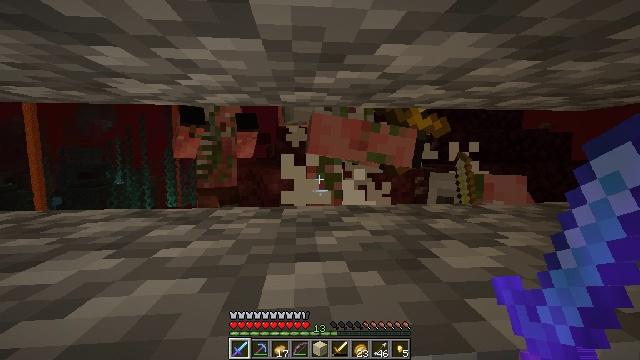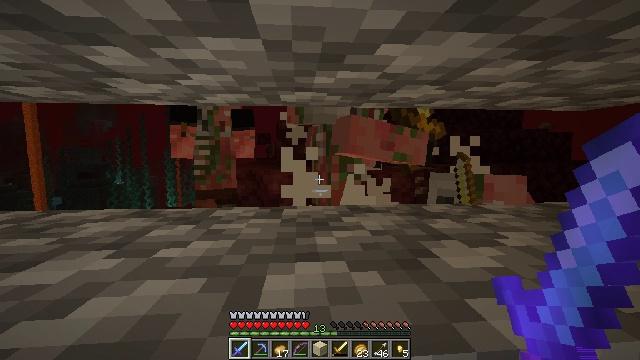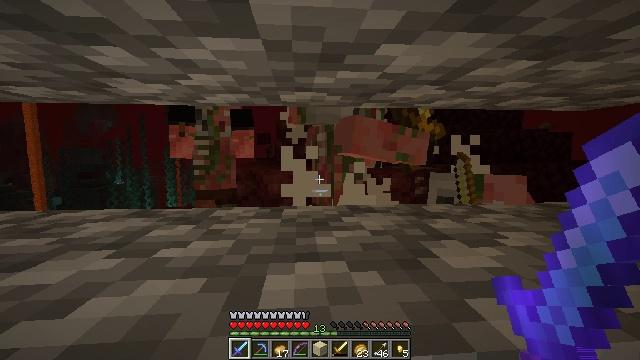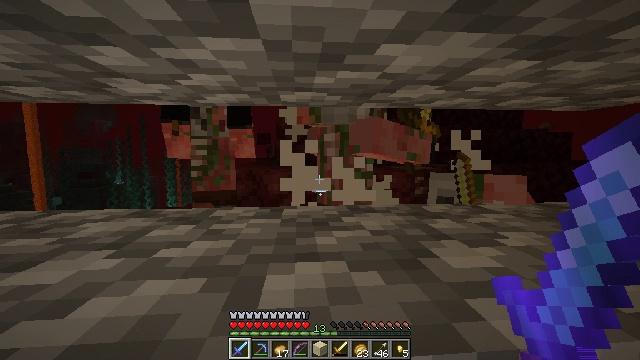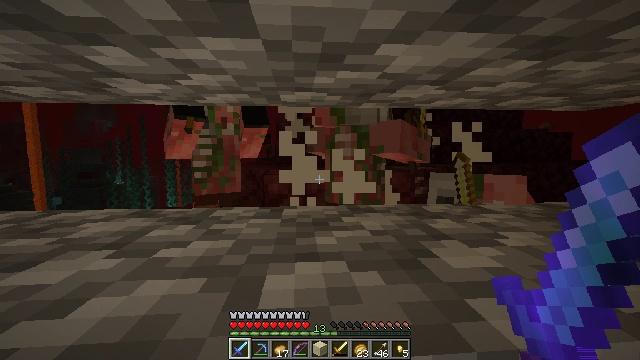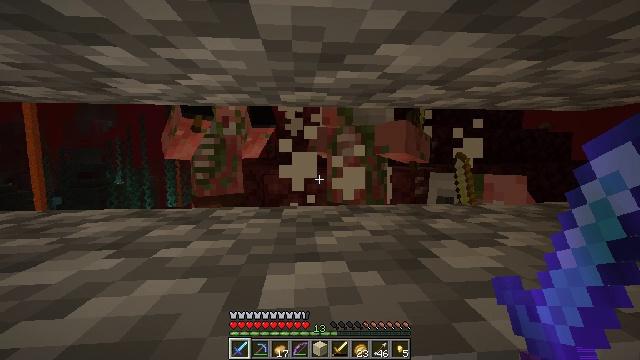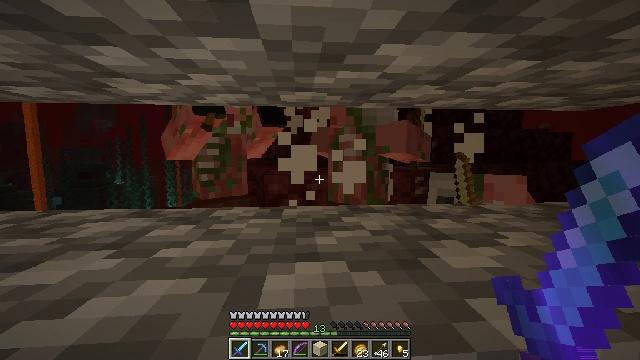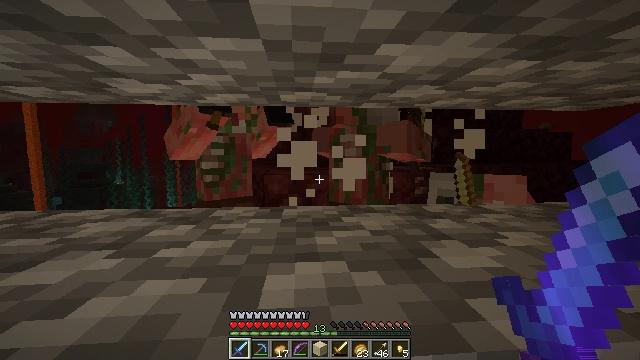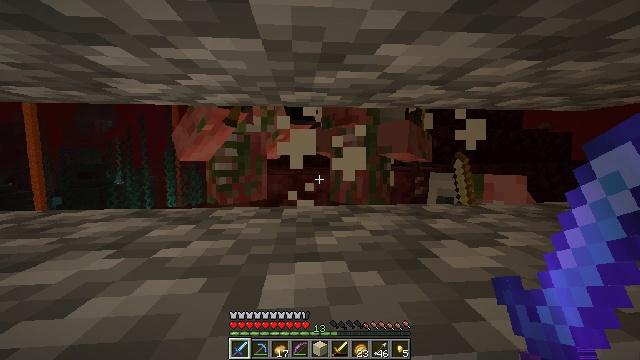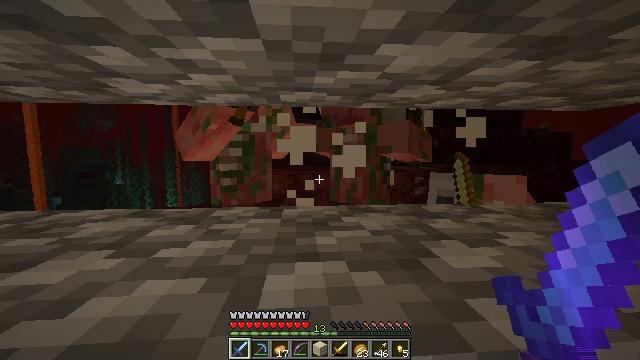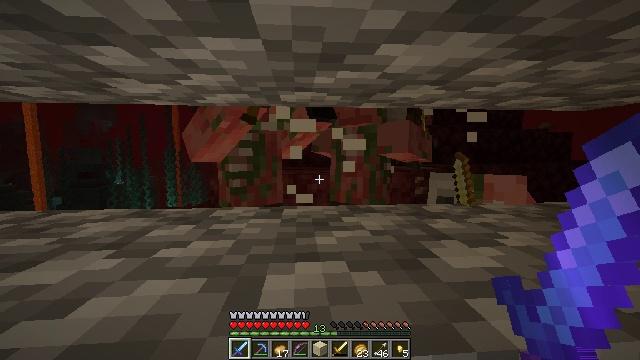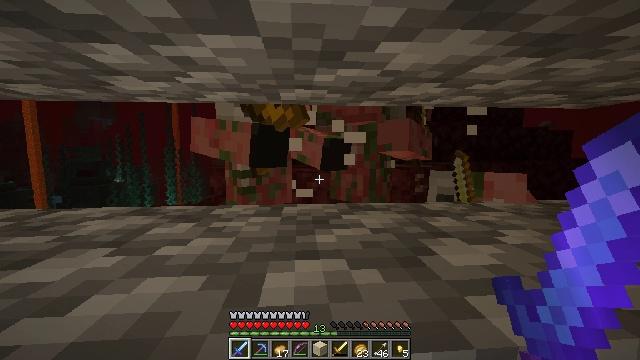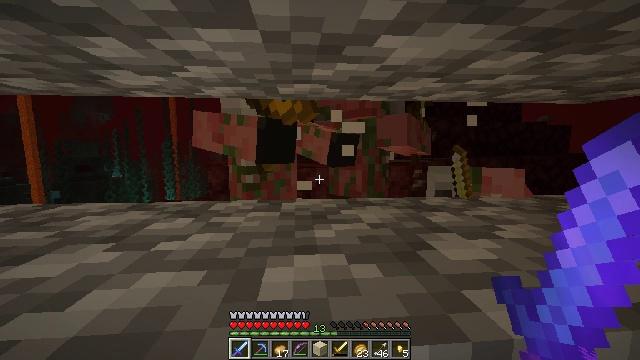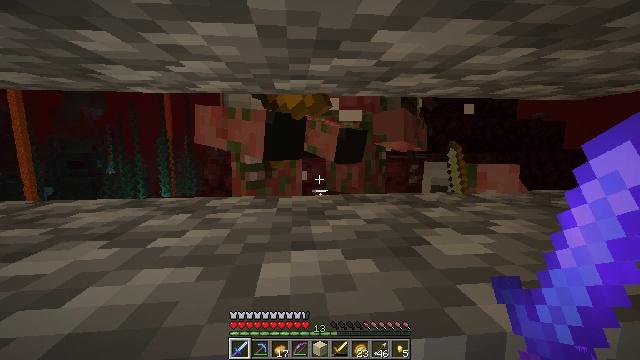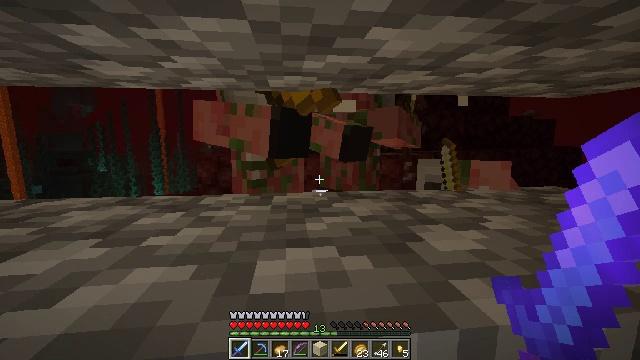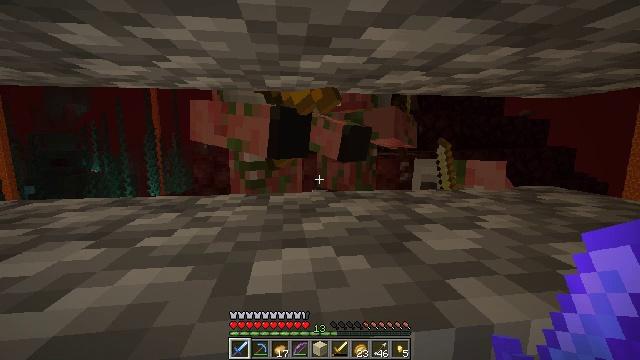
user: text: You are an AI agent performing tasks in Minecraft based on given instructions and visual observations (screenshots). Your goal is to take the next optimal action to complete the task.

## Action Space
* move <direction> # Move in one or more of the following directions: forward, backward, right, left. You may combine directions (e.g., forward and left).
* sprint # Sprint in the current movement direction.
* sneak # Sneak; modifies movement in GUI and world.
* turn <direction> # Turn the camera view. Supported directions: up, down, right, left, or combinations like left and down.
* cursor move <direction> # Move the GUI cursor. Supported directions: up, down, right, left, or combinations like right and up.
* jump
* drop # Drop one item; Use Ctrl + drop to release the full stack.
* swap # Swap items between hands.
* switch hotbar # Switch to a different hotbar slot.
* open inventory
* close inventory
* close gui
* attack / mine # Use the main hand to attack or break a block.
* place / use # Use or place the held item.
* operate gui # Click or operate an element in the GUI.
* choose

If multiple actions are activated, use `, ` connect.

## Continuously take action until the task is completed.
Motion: motion action
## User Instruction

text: Combat the zombified piglin.
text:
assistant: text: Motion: no_op
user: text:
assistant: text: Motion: no_op
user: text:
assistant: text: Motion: no_op
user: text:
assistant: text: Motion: no_op
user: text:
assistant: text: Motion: no_op
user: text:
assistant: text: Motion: no_op
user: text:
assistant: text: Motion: no_op
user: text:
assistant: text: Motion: no_op
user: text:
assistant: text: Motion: no_op
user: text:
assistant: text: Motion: no_op
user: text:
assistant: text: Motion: no_op
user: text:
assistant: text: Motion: turn down
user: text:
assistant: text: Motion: no_op
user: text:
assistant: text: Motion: turn right
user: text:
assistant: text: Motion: attack / mine
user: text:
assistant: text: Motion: attack / mine
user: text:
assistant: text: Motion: attack / mine
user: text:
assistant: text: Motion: no_op
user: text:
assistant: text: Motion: no_op
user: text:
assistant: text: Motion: no_op
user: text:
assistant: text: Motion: no_op
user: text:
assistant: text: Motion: no_op
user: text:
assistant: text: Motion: no_op
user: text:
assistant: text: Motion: no_op
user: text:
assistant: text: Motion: no_op
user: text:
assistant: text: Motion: no_op
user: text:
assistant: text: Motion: no_op
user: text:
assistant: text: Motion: no_op
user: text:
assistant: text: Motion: no_op
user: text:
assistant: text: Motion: no_op